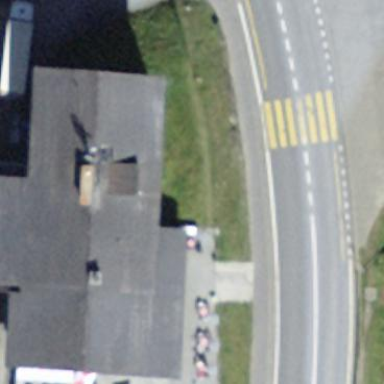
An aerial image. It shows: Building that houses restaurant.